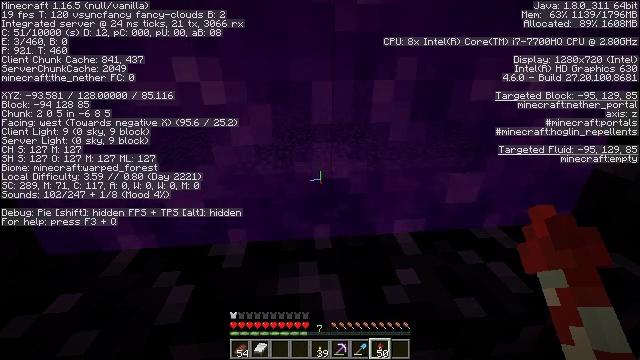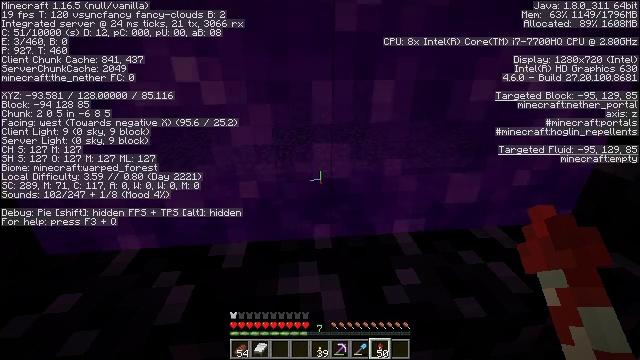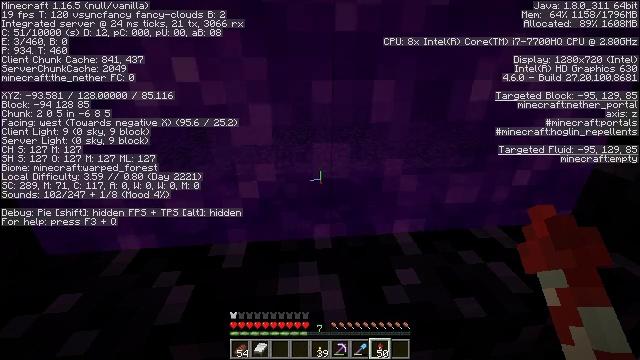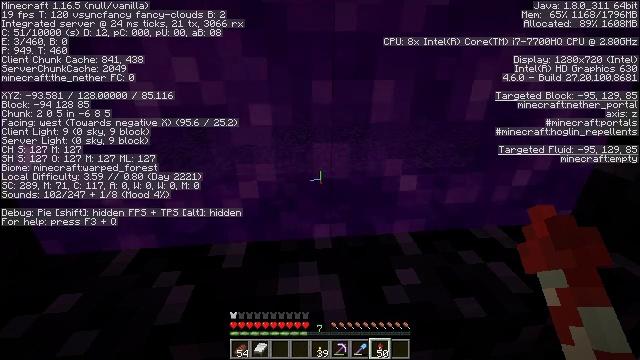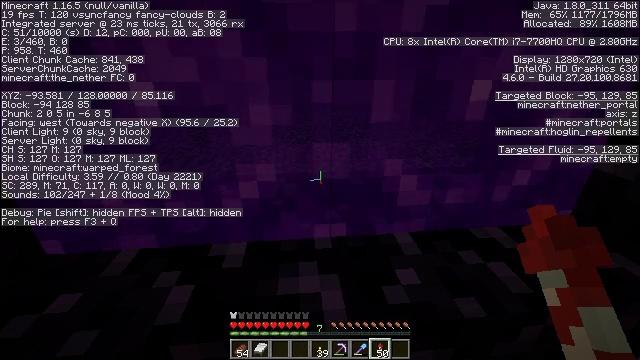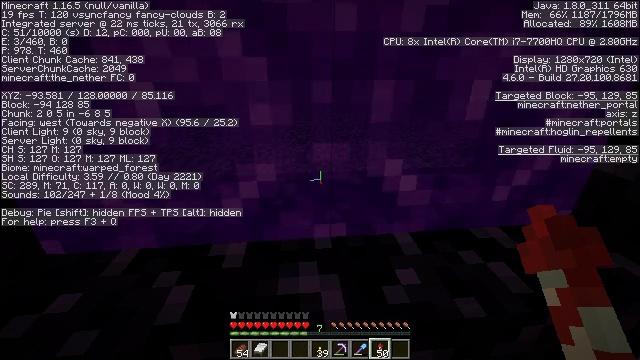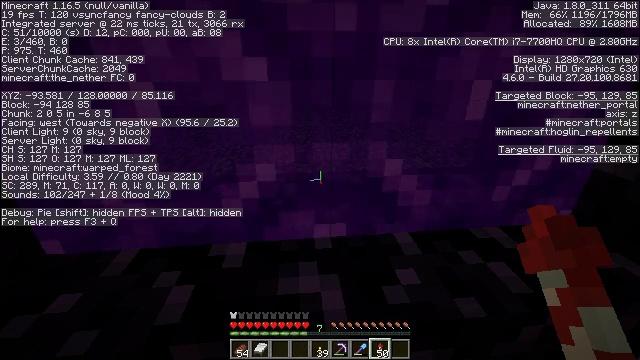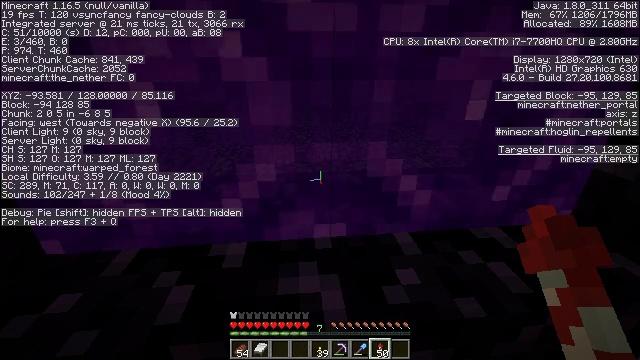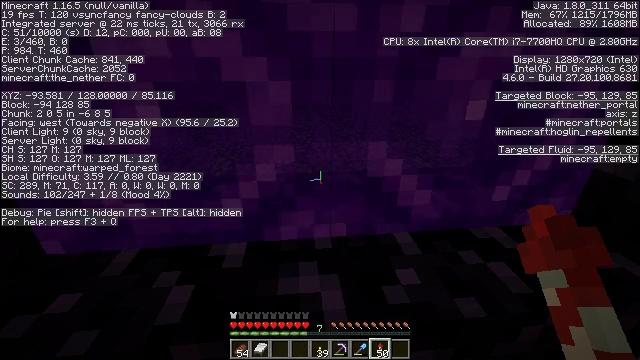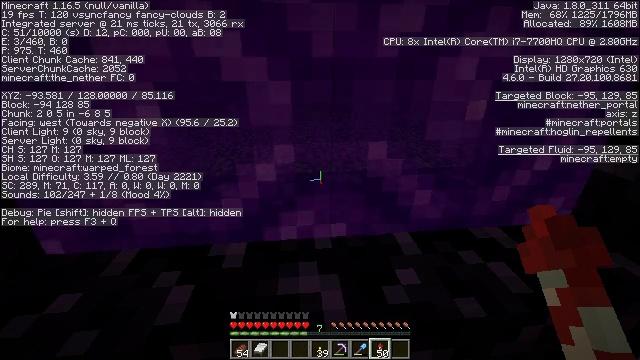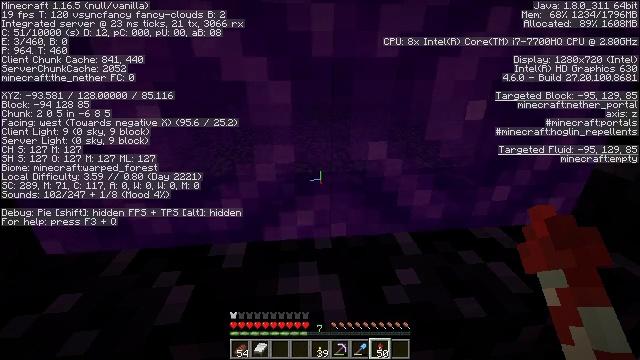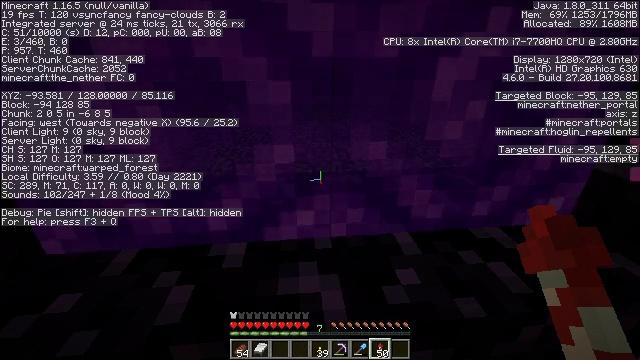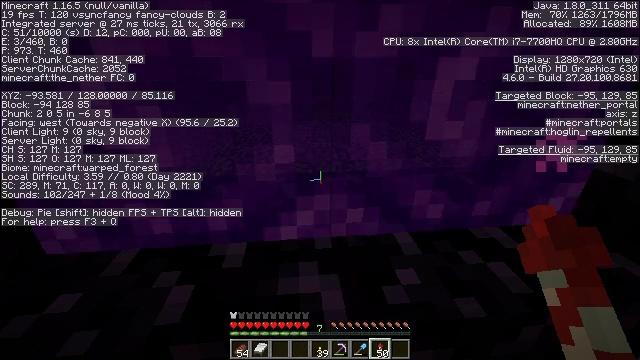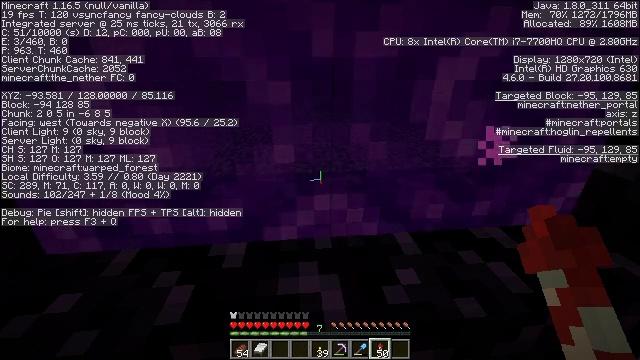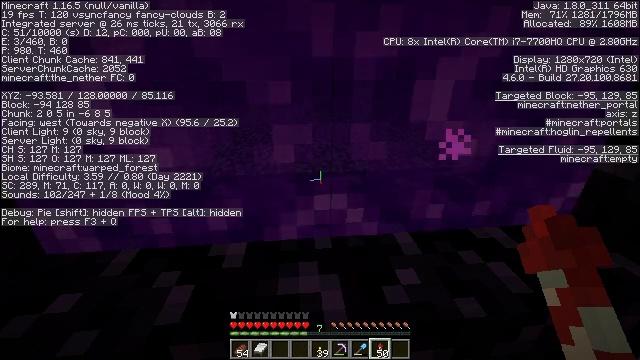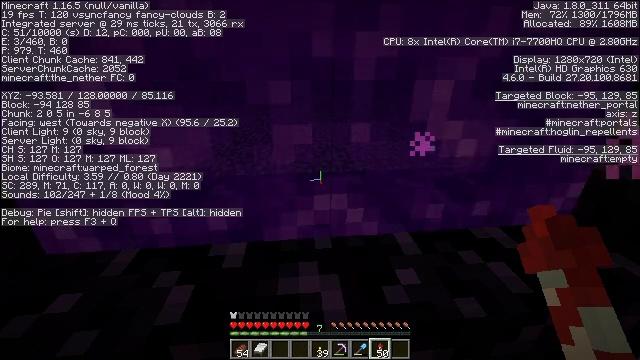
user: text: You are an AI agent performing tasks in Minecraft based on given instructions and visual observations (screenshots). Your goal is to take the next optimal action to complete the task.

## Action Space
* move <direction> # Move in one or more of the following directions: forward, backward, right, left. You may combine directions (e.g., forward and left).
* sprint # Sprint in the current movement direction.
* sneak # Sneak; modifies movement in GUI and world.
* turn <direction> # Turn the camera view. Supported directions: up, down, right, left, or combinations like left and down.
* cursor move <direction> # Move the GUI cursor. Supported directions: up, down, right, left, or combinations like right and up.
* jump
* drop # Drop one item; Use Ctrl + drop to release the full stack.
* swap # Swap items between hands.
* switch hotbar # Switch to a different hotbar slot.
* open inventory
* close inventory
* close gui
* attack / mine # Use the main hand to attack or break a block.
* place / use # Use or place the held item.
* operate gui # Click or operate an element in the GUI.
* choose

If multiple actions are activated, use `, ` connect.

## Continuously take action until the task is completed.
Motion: motion action
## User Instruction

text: Gather ice for building or crafting.
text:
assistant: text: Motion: no_op
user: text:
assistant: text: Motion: no_op
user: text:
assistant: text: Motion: no_op
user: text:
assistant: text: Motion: no_op
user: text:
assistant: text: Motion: no_op
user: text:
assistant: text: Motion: no_op
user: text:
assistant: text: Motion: no_op
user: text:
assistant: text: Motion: no_op
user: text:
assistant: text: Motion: no_op
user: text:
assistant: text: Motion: no_op
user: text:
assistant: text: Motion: no_op
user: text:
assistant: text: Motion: no_op
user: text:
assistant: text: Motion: no_op
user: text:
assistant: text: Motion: no_op
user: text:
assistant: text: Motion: no_op
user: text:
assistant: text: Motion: no_op
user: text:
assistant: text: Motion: no_op
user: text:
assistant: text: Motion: no_op
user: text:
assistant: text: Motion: no_op
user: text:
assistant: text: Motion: no_op
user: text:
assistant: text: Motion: no_op
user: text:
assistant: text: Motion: no_op
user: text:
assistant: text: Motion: no_op
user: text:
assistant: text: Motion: no_op
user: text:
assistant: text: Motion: no_op
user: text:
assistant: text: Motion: no_op
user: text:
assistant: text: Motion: no_op
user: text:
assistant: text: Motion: no_op
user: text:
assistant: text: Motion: no_op
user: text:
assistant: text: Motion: no_op